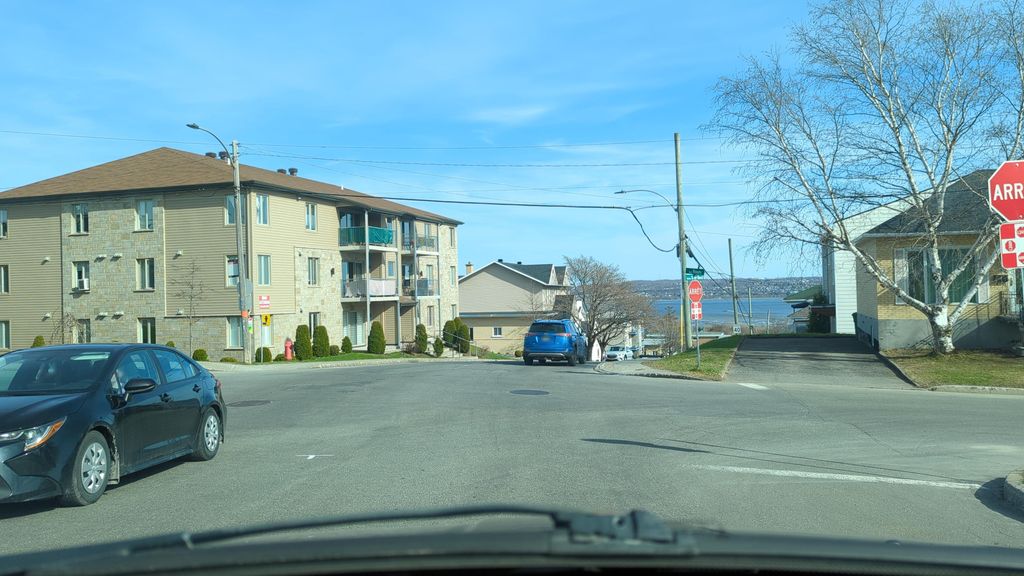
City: quebec_city